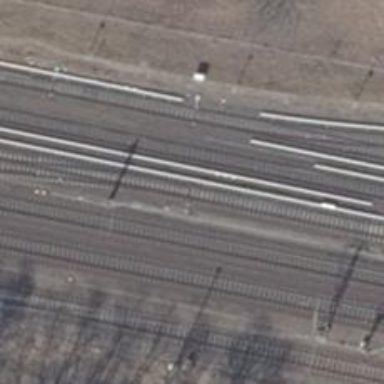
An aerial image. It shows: Railway switch with the turnout on the left side.